Aerial crown-view tile of a tropical tree (Barro Colorado Island, Panama), acquired 20241014:
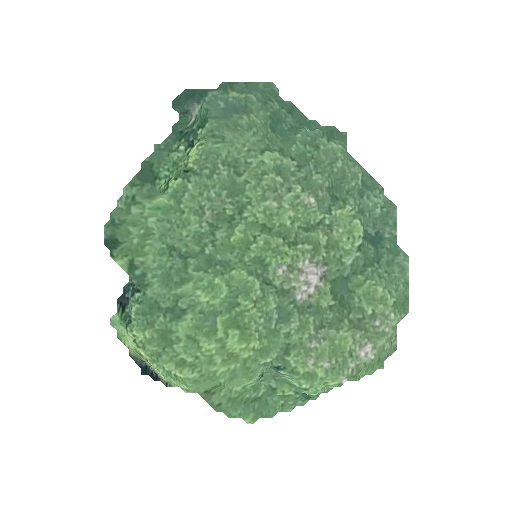
Species: Tabernaemontana arborea
GBIF accepted scientific name: Tabernaemontana arborea
Crown area: 115.422 m²